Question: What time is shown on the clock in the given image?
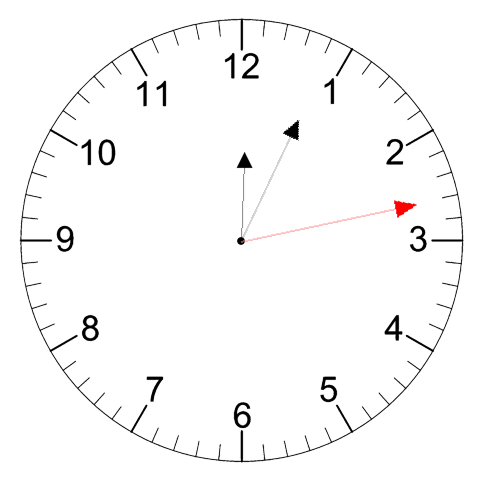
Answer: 12:04:13